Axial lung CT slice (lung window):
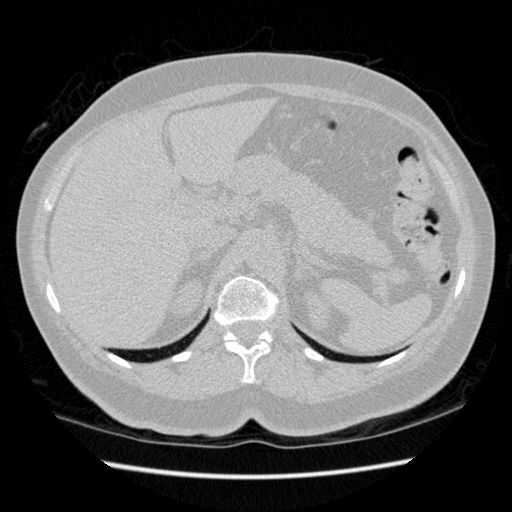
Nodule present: no